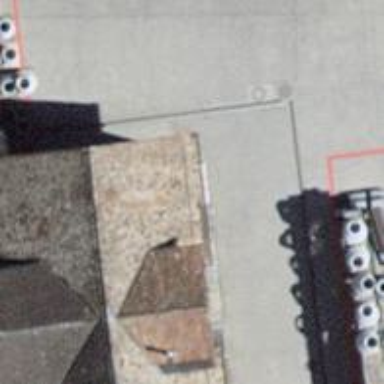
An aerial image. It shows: Hardware shop.